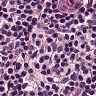
Metastatic tissue present: no